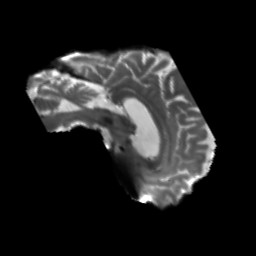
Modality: T2w
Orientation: sagittal
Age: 52
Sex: male
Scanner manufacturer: siemens
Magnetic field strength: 3 T
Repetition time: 5.25 s
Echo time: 0.08 s